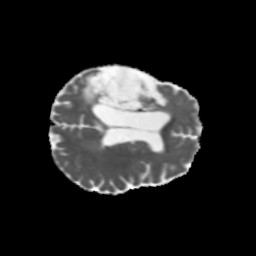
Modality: MD
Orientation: axial
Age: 63
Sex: female
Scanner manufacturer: siemens
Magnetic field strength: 3 T
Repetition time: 5.47 s
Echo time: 0.0854 s